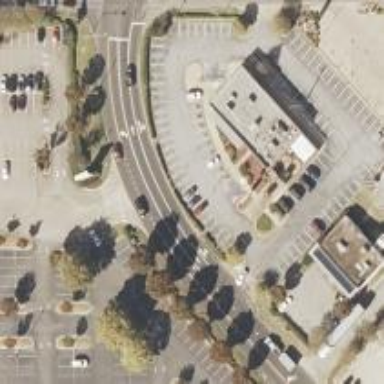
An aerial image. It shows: Parking space is available.